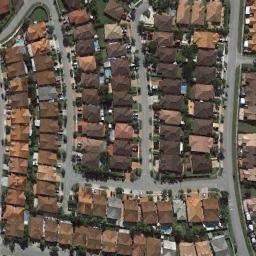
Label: dense_residential